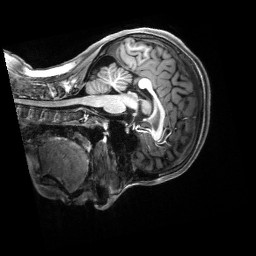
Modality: T1w
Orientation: sagittal
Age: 19
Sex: female
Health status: healthy
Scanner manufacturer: siemens
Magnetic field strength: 3 T
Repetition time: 2.5 s
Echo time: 0.00222 s